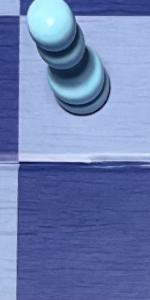
Label: Empty